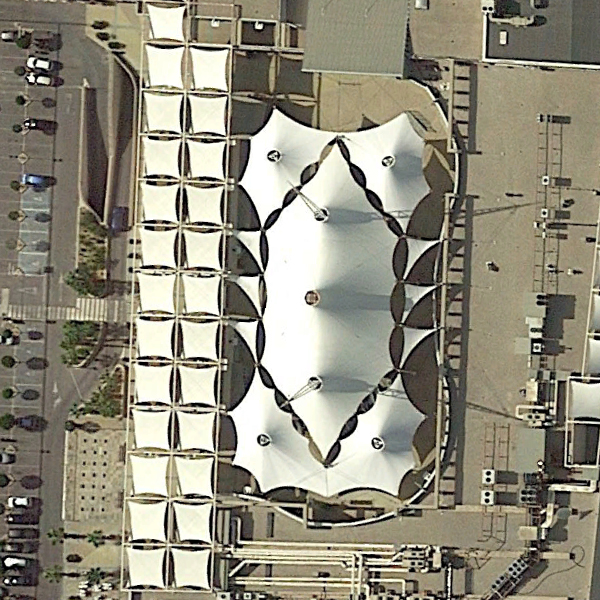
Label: Center